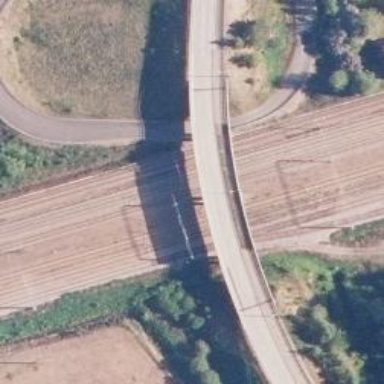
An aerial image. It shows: Railway with continuous electrified contact lines.